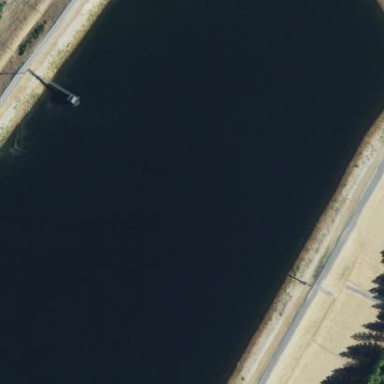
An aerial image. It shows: Reservoir of water.